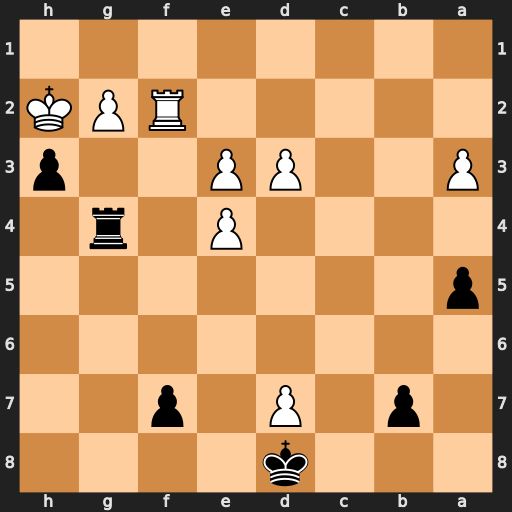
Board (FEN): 3k4/1p1P1p2/8/p7/4P1r1/P2PP2p/5RPK/8
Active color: b
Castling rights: -
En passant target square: -
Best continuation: Rxg2+ Rxg2 hxg2 Kxg2 b5 Kf3 b4 axb4 a4